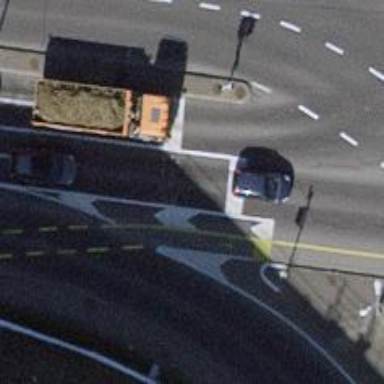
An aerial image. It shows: Road with traffic signals.